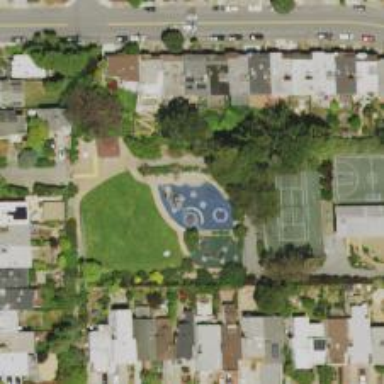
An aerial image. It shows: Springy playground.